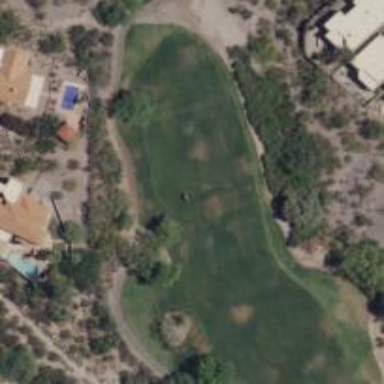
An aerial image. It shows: Golf hole.